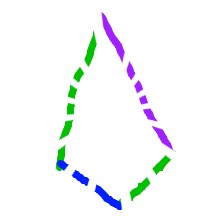
Shape: kite